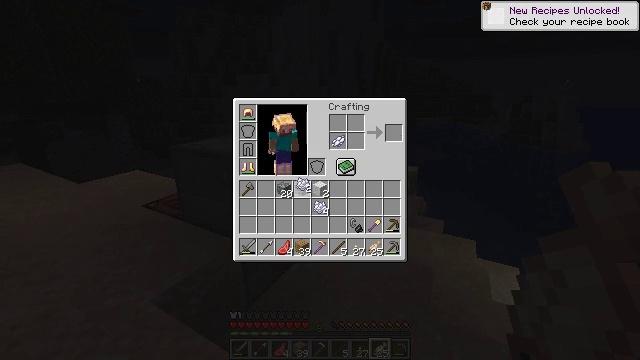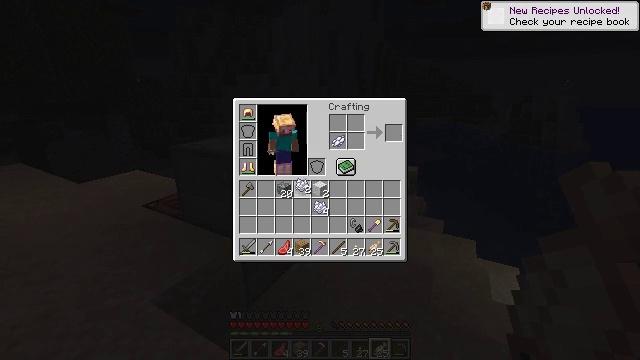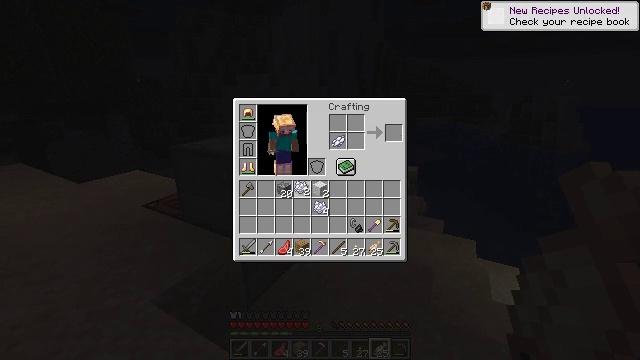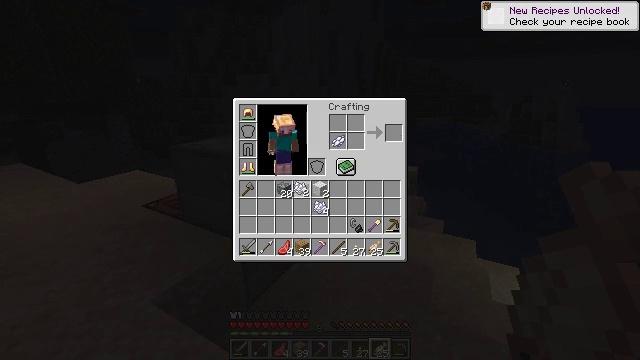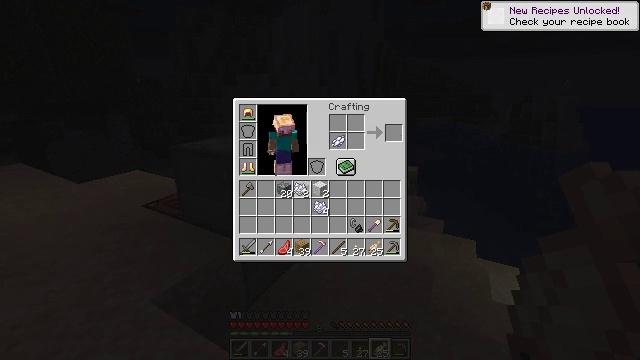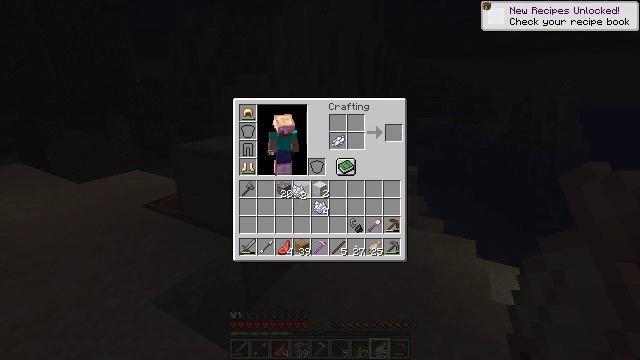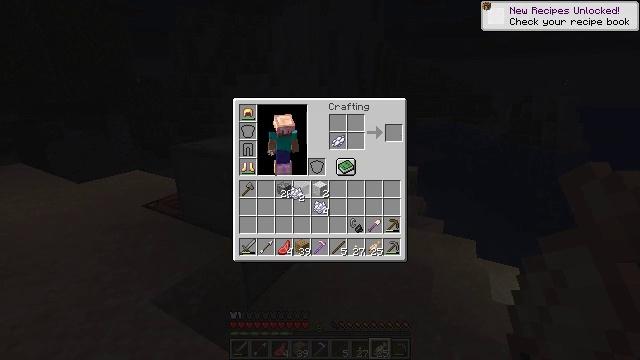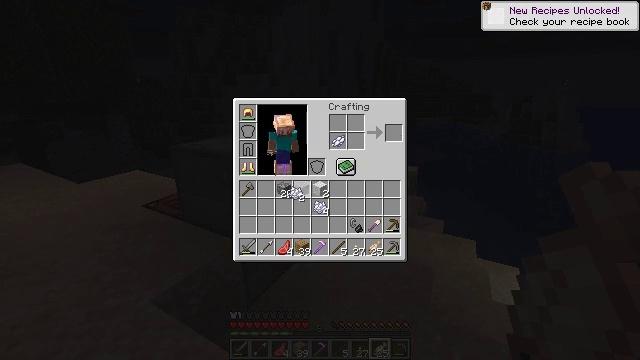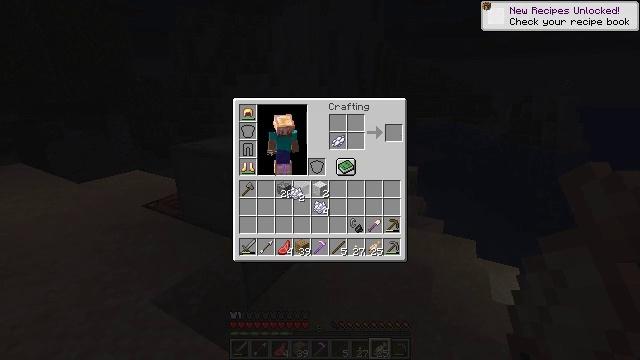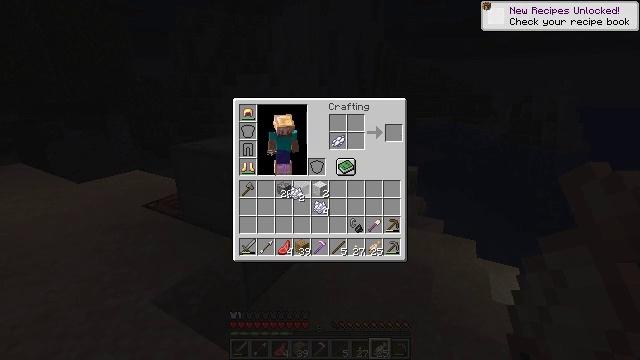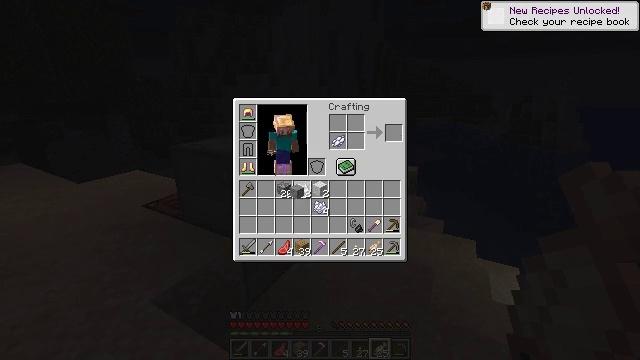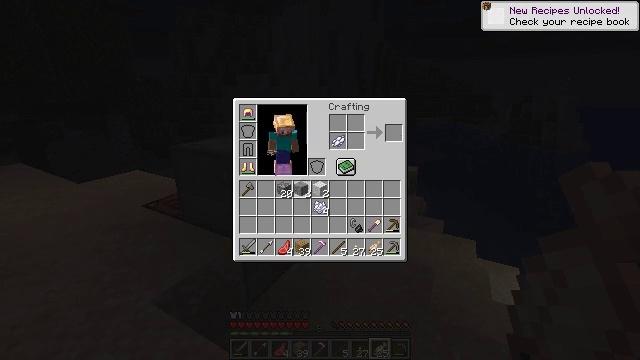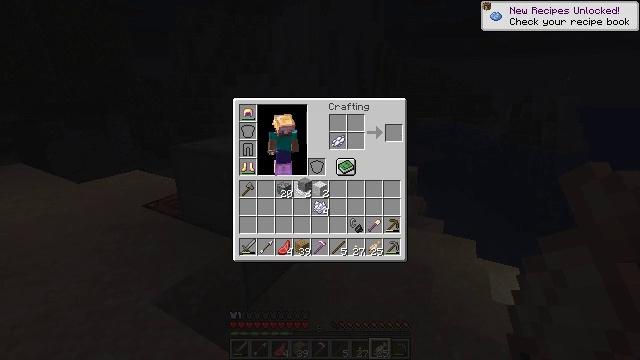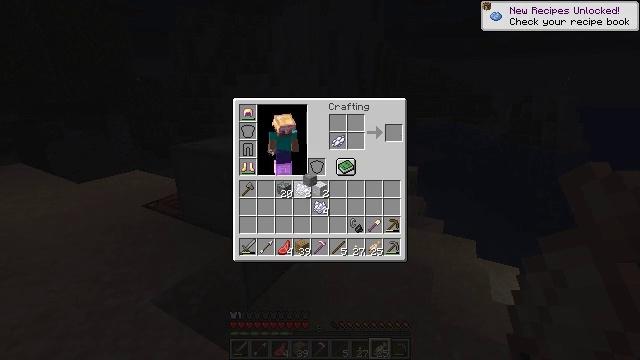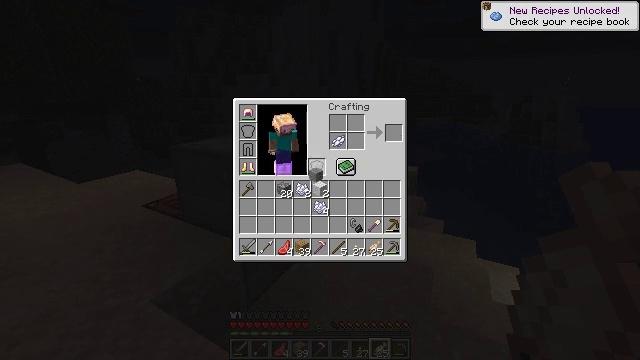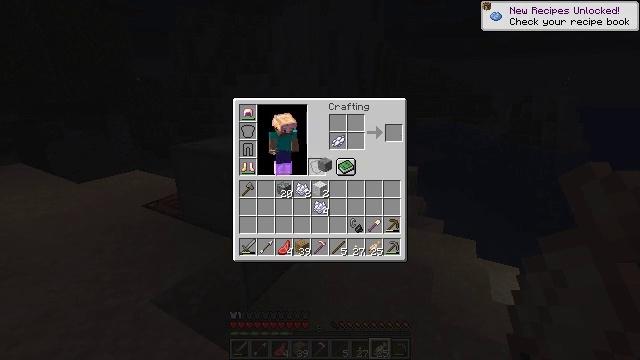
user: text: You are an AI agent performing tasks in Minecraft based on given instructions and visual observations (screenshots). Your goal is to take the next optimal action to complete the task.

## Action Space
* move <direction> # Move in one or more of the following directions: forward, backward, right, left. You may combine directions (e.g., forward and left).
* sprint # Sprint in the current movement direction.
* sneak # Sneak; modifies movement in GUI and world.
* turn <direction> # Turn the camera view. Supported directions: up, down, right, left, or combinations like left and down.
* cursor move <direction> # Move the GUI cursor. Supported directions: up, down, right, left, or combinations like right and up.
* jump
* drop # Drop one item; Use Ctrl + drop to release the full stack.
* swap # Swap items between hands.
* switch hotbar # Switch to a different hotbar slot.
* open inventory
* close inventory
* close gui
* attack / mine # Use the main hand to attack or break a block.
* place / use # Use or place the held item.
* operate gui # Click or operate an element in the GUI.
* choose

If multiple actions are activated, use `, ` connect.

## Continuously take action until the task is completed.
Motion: motion action
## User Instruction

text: Craft white dye.
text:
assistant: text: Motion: no_op
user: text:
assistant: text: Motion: no_op
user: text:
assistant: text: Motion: no_op
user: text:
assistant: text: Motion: no_op
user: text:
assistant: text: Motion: no_op
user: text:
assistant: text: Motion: no_op
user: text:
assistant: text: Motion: operate gui
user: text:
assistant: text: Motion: operate gui
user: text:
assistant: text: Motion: operate gui
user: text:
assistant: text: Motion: no_op
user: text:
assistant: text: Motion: no_op
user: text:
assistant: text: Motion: no_op
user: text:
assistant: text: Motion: no_op
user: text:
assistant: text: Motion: no_op
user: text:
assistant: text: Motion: cursor move right and up
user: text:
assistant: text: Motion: cursor move right and up
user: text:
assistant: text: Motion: cursor move right and up
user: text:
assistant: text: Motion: no_op
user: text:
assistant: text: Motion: no_op
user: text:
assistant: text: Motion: no_op
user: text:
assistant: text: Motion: operate gui
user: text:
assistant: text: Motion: operate gui
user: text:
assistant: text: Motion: operate gui
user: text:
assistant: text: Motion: no_op
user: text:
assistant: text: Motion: no_op
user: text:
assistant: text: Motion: cursor move down
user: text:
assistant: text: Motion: cursor move right and down
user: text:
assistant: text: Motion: cursor move right and down
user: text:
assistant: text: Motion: no_op
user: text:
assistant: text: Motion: no_op